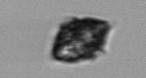
Label: Kryptoperidinium_triquetrum